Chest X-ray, PA view. Patient: 30 years old, sex M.
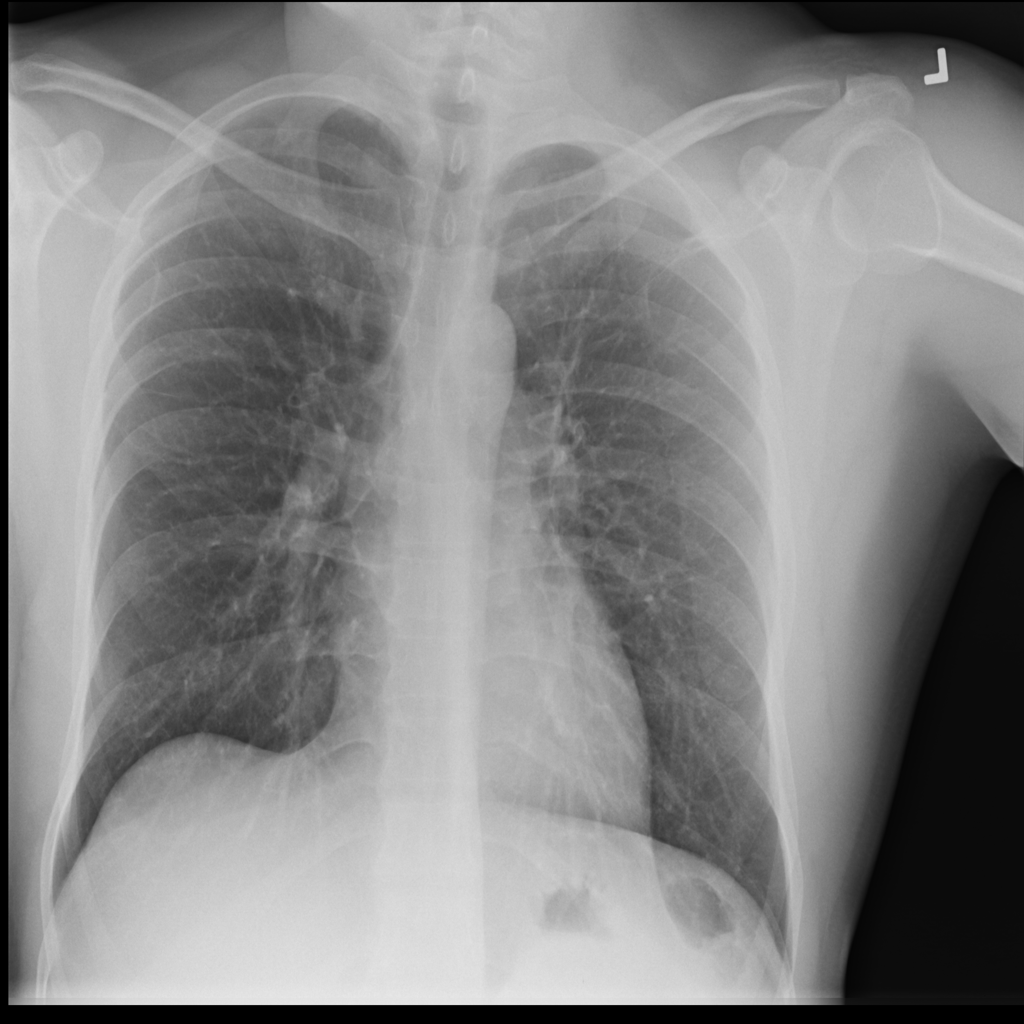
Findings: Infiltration